Question: Hi apologies if this is an obvious question; I'm fairly new to WPF. I'm trying to create a 'grouped' listbox similar to the image below. With google's help I've just about managed to get it working except for some reason I get get the vertical scrollbar to be visible. Does any body have any ideas? This is driving me nuts! Thanks

The code I am using is as follows:
'''
public class SampleData
{
public string Name { get; set; }
public string Group { get; set; }
public SampleData(string name, string group)
{
this.Name = name;
this.Group = group;
}
}
public partial class MainWindow : Window
{
private ObservableCollection<SampleData> _items = new ObservableCollection<SampleData>();
public ObservableCollection<SampleData> Items
{
get { return _items; }
}
public MainWindow()
{
InitializeComponent();
_items.Add(new SampleData("Item1", "Group1"));
_items.Add(new SampleData("Item2", "Group1"));
_items.Add(new SampleData("Item3", "Group1"));
_items.Add(new SampleData("Item4", "Group1"));
_items.Add(new SampleData("Item5", "Group1"));
_items.Add(new SampleData("Item6", "Group1"));
_items.Add(new SampleData("Item7", "Group2"));
_items.Add(new SampleData("Item8", "Group2"));
_items.Add(new SampleData("Item9", "Group2"));
_items.Add(new SampleData("Item10", "Group2"));
_items.Add(new SampleData("Item11", "Group2"));
_items.Add(new SampleData("Item12", "Group2"));
_items.Add(new SampleData("Item13", "Group2"));
_items.Add(new SampleData("Item14", "Group2"));
}
}
'''
and in the xaml,
'''
<CollectionViewSource x:Key="groupedSampleData" Source="{Binding ElementName=main, Path=Items }">
<CollectionViewSource.GroupDescriptions>
<PropertyGroupDescription PropertyName="Group" />
</CollectionViewSource.GroupDescriptions>
</CollectionViewSource>
<Style x:Key="LBStyle" TargetType="{x:Type ListBox}">
<Setter Property="ScrollViewer.HorizontalScrollBarVisibility" Value="Disabled"/>
<Setter Property="ScrollViewer.VerticalScrollBarVisibility" Value="Auto"/>
<Setter Property="ScrollViewer.CanContentScroll" Value="True"/>
<Setter Property="ScrollViewer.PanningMode" Value="VerticalOnly"/>
</Style>
<ListBox Grid.Row="0" Style="{StaticResource LBStyle}" ItemsSource="{Binding Source={StaticResource groupedSampleData}}" VerticalAlignment="Center" HorizontalAlignment="Stretch" Margin="0" >
<ListBox.Template>
<ControlTemplate TargetType="{x:Type ListBox}">
<ScrollViewer CanContentScroll="True" VerticalScrollBarVisibility="Auto" PanningMode="VerticalOnly">
<StackPanel>
<ItemsPresenter/>
</StackPanel>
</ScrollViewer>
</ControlTemplate>
</ListBox.Template>
<ItemsControl.ItemTemplate>
<DataTemplate>
<StackPanel>
<Border Width="96" Height="96" Margin="4" Background="#DDD"/>
<TextBlock Margin="4,0,4,4" Text="{Binding Path=Name}" HorizontalAlignment="Center"/>
</StackPanel>
</DataTemplate>
</ItemsControl.ItemTemplate>
<ItemsControl.ItemsPanel>
<ItemsPanelTemplate>
<WrapPanel />
</ItemsPanelTemplate>
</ItemsControl.ItemsPanel>
<ItemsControl.GroupStyle>
<GroupStyle>
<GroupStyle.Panel>
<ItemsPanelTemplate>
<VirtualizingStackPanel/>
</ItemsPanelTemplate>
</GroupStyle.Panel>
<GroupStyle.HeaderTemplate>
<DataTemplate>
<TextBlock Margin="4,16,4,4" FontWeight="Bold" FontSize="15" Text="{Binding Path=Name}"/>
</DataTemplate>
</GroupStyle.HeaderTemplate>
</GroupStyle>
</ItemsControl.GroupStyle>
</ListBox>
'''
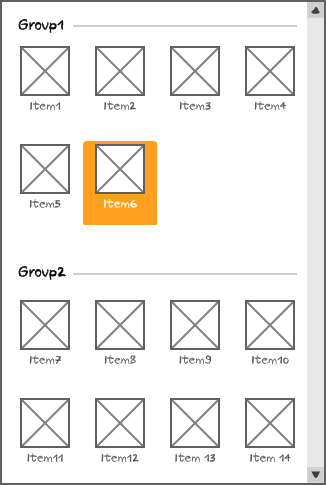
Answer: Remove this
'''
<ListBox.Template>
<ControlTemplate TargetType="{x:Type ListBox}">
<ScrollViewer CanContentScroll="True" VerticalScrollBarVisibility="Auto" PanningMode="VerticalOnly">
<StackPanel>
<ItemsPresenter/>
</StackPanel>
</ScrollViewer>
</ControlTemplate>
</ListBox.Template>
'''
Listbox has its own default scrollviewer inside the template, why do you need to change the template of the listbox if all I see is the ScrollViewer and a StackPanel? And then you'll redefine the ItemPanelTemplate to a WrapPanel.
'''
<ItemsControl.ItemsPanel>
<ItemsPanelTemplate>
<WrapPanel />
</ItemsPanelTemplate>
</ItemsControl.ItemsPanel>
'''
There is a static class called ScrollViewer where you can control its scrollviewer's properties.
'''
<ListBox ScrollViewer.VerticalScrollBarVisibility="Auto"/>
'''